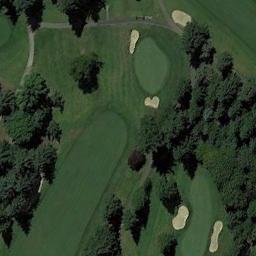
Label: golf_course